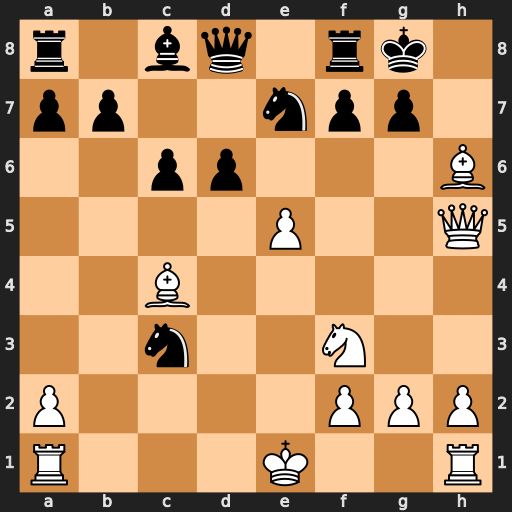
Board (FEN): r1bq1rk1/pp2npp1/2pp3B/4P2Q/2B5/2n2N2/P4PPP/R3K2R
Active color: w
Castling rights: KQ
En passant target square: -
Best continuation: Bxg7 Kxg7 Ng5 dxe5 Nxf7 Rxf7 Qxf7+ Kh6 Qf6+